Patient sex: M
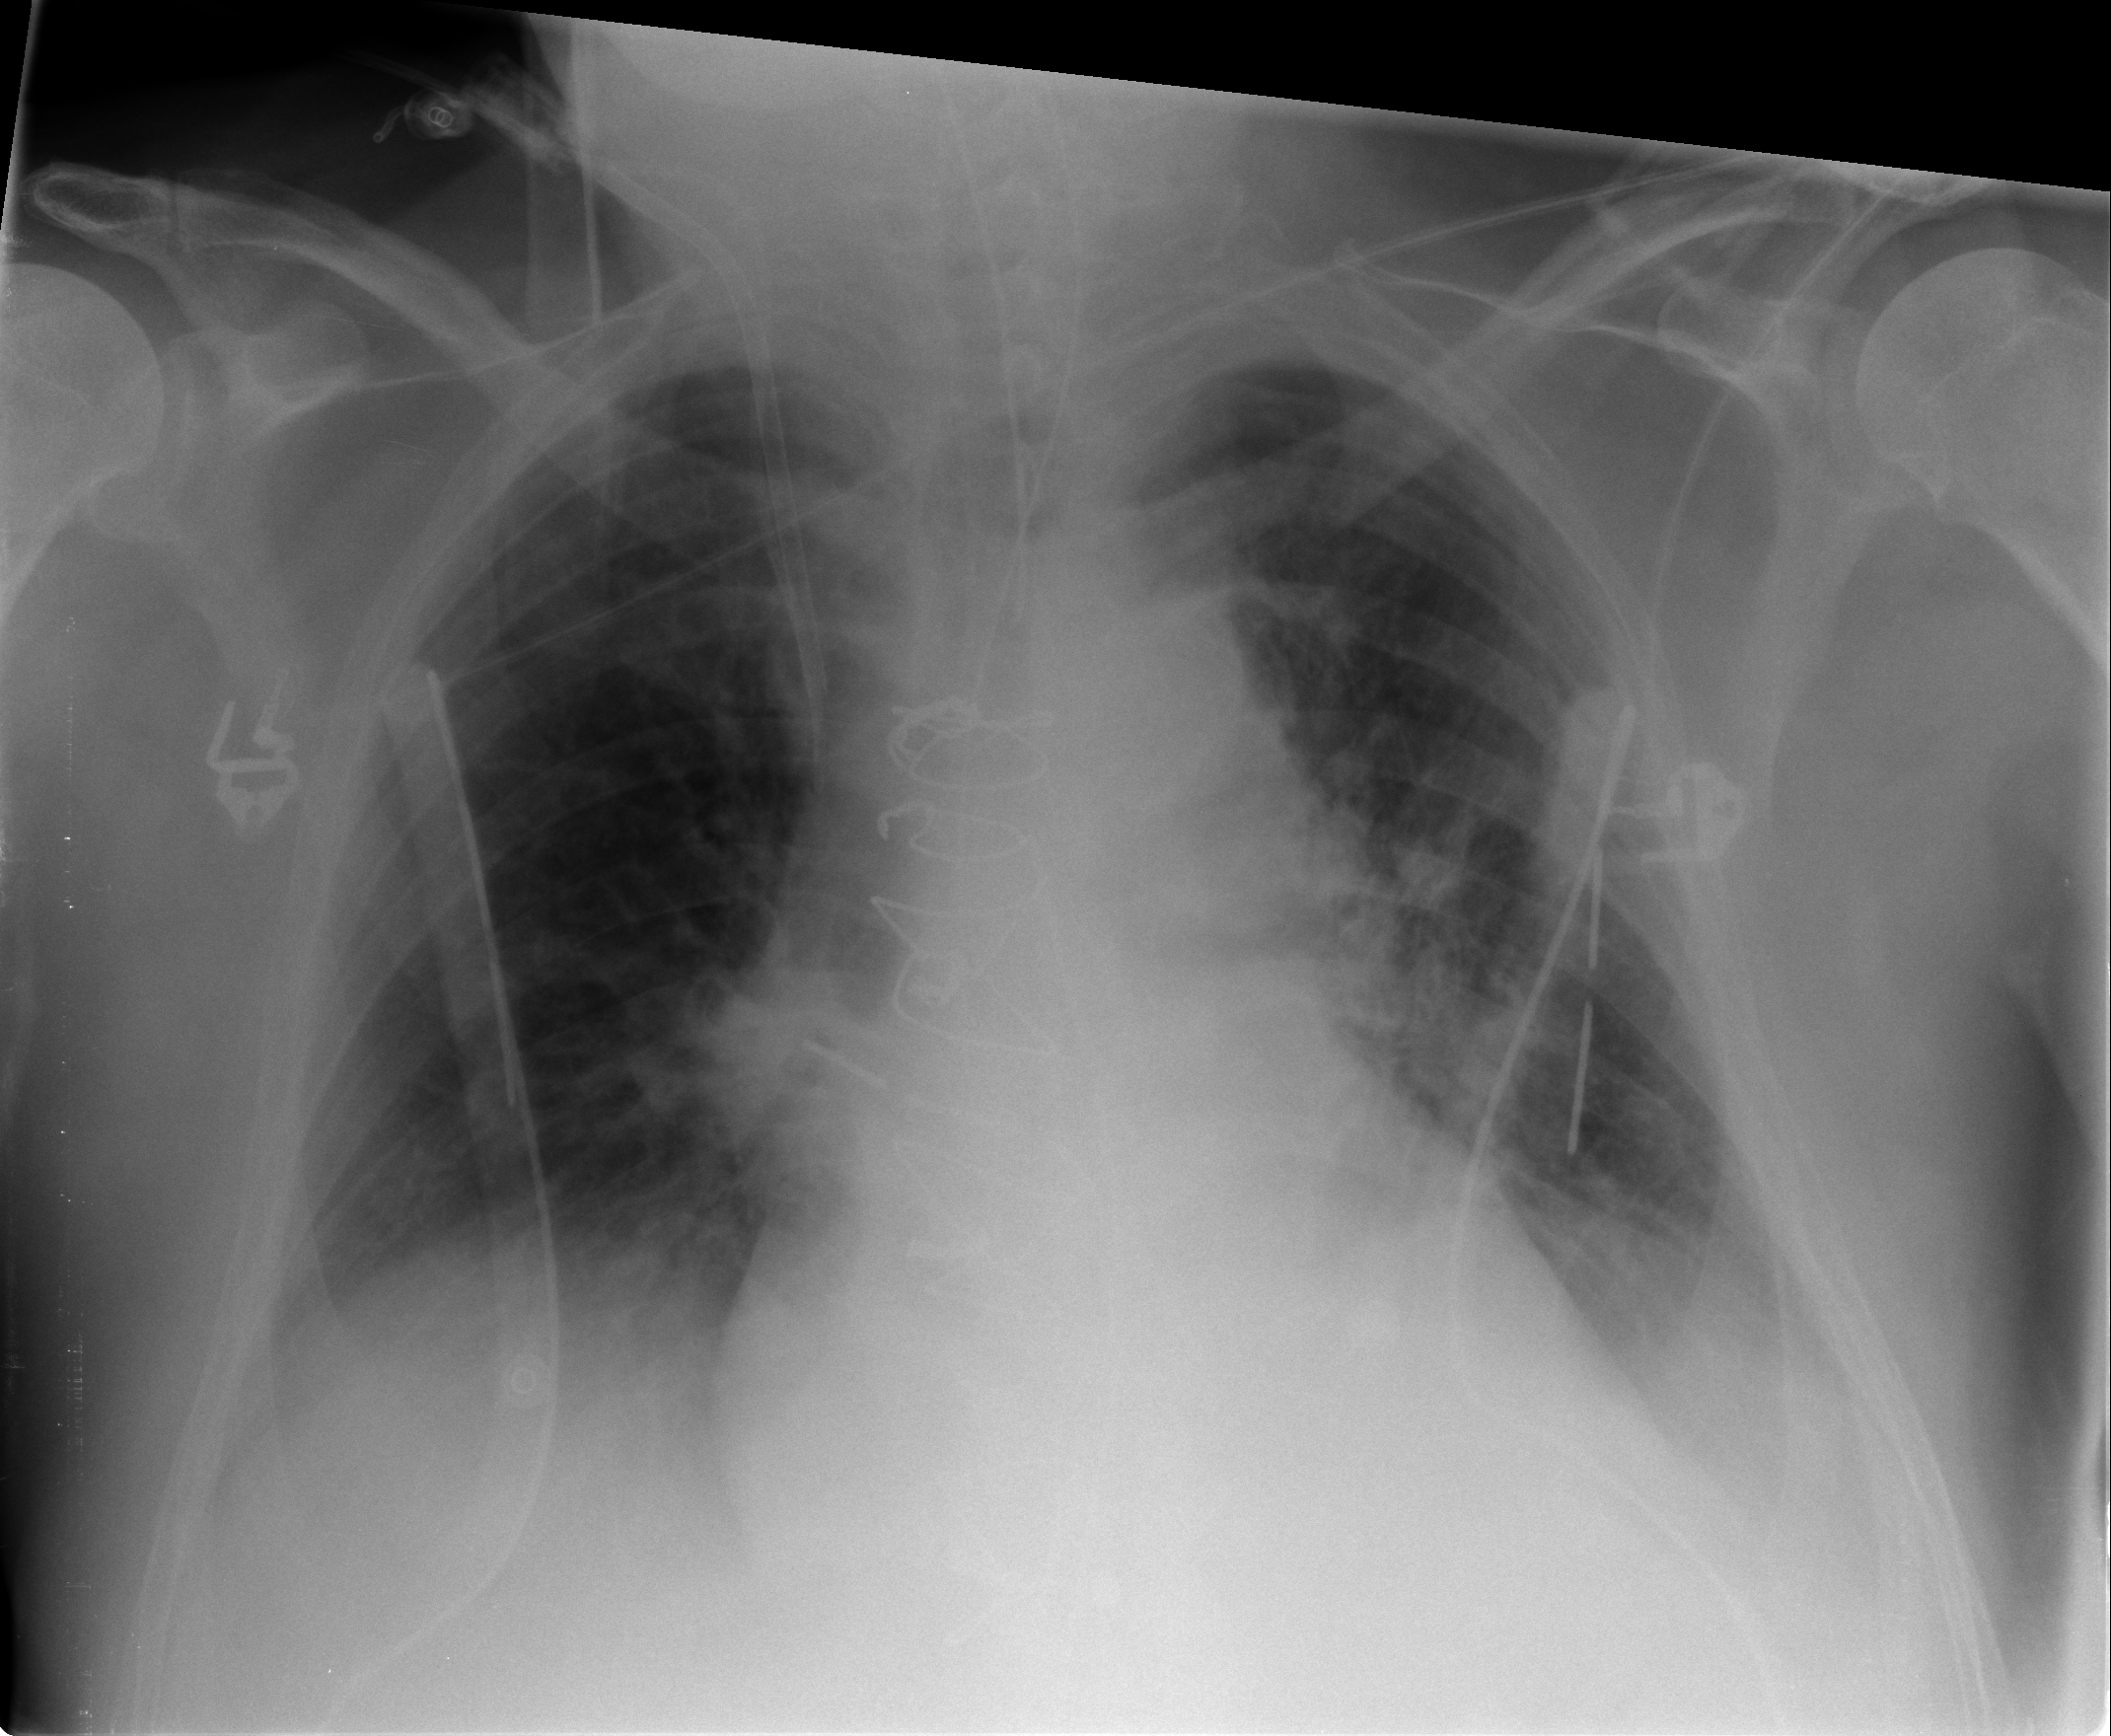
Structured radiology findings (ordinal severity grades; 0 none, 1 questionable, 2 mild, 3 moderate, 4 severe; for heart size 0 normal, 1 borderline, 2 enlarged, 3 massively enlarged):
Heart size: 2
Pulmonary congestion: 2
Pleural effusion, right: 2
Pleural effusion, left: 2
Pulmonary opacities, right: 0
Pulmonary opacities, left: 0
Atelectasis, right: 2
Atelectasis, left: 2